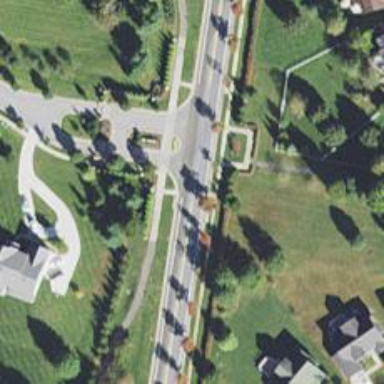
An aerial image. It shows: Unmarked crossing on the road.